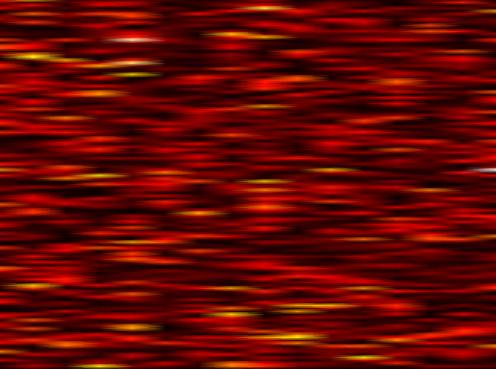
Label: FBMC